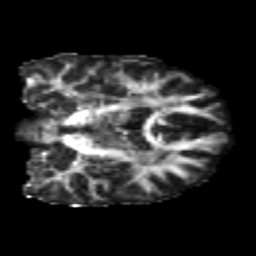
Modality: FA
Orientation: coronal
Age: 23
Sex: female
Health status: healthy
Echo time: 0.074 s